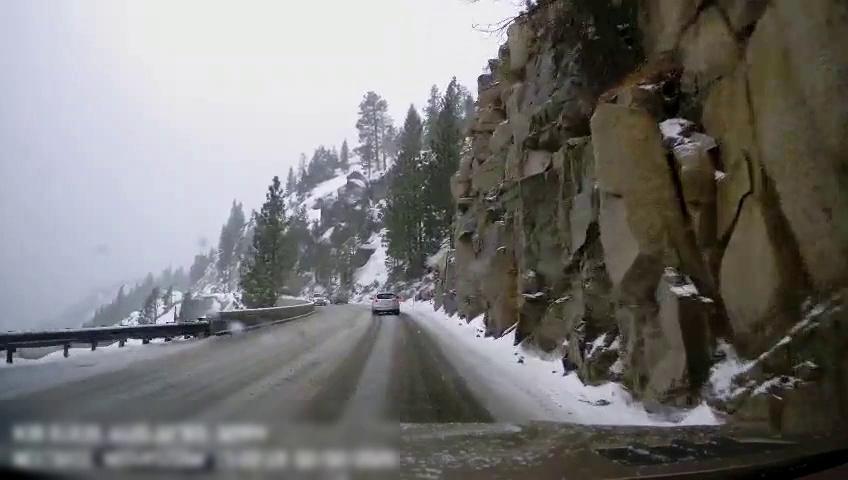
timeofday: Day
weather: Snowy
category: Drivable Space
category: Vehicles | SUV
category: Vehicles | Car
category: Vehicles | SUV